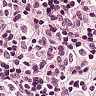
Metastatic tissue present: no